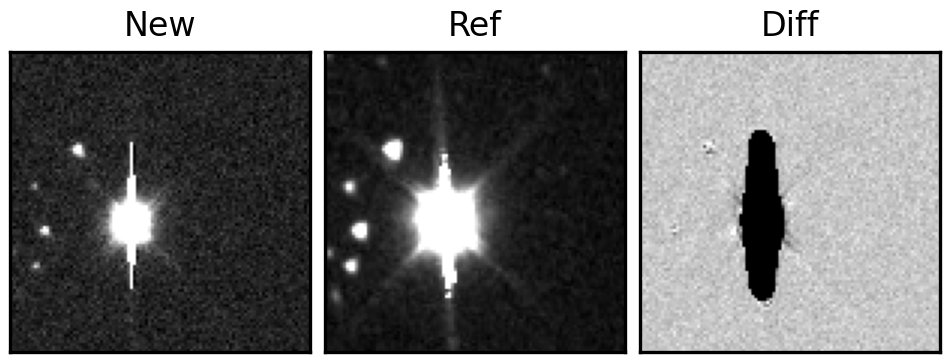
Label: bogus